Breast ultrasound image
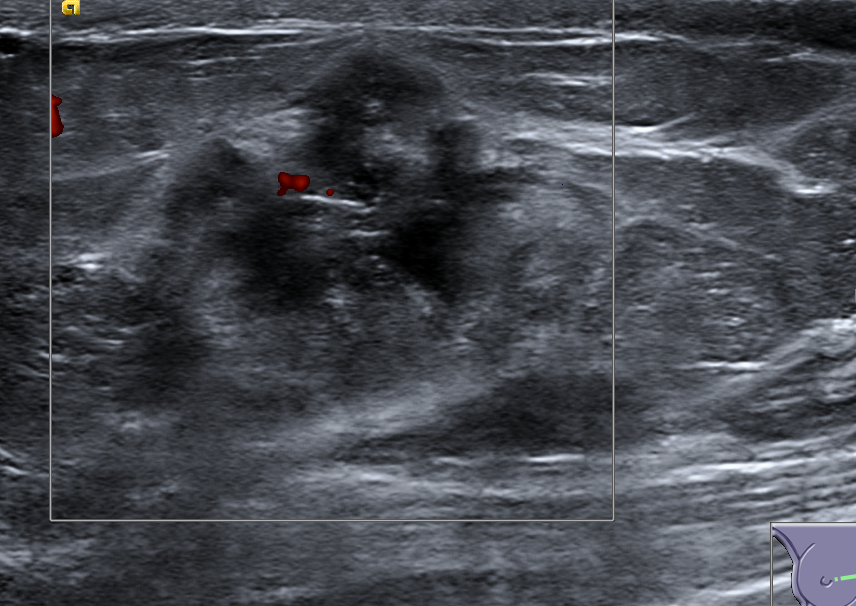
Diagnosis: benign